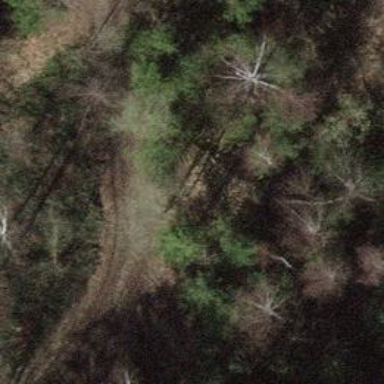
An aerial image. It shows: Track road with grade3 tracktype.